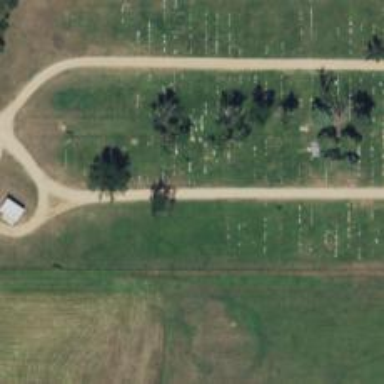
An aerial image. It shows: Historic tomb with tombstone.